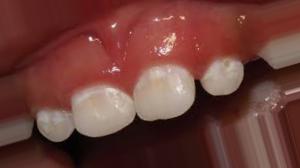
Condition: Caries